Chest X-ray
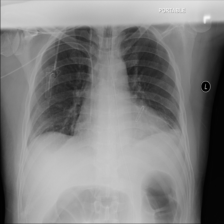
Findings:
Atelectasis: positive
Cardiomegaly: negative
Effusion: negative
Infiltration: negative
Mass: negative
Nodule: negative
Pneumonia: negative
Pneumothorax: negative
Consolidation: negative
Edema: negative
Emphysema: negative
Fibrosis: negative
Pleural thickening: negative
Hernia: negative